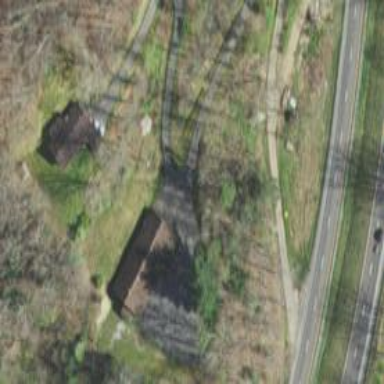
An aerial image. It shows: Driveway leading to service road.